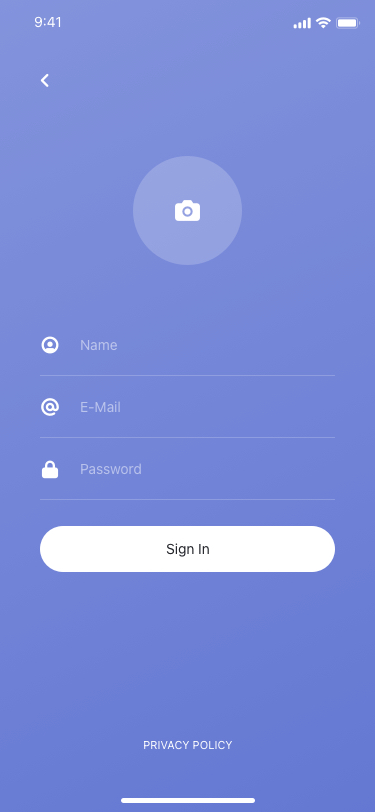
Text in this UI design:
PRIVACY POLICY
Password
E-Mail
Name